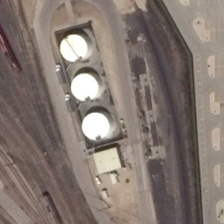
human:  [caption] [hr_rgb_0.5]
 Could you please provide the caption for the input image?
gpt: there are a lot of bare land around the factory .

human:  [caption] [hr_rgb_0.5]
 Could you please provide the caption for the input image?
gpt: there are three large storage tanks .

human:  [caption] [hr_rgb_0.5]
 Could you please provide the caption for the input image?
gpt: there are three large storage tanks .

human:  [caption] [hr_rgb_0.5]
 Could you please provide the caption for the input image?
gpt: there are a lot of bare land around the factory .

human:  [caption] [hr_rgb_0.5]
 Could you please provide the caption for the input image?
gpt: there are three large storage tanks .